Interaction volume radius: 5 \u00c5
Interaction volume height: 10 \u00c5
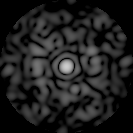
Disorder parameter: 0.7826